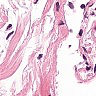
Metastatic tissue present: no